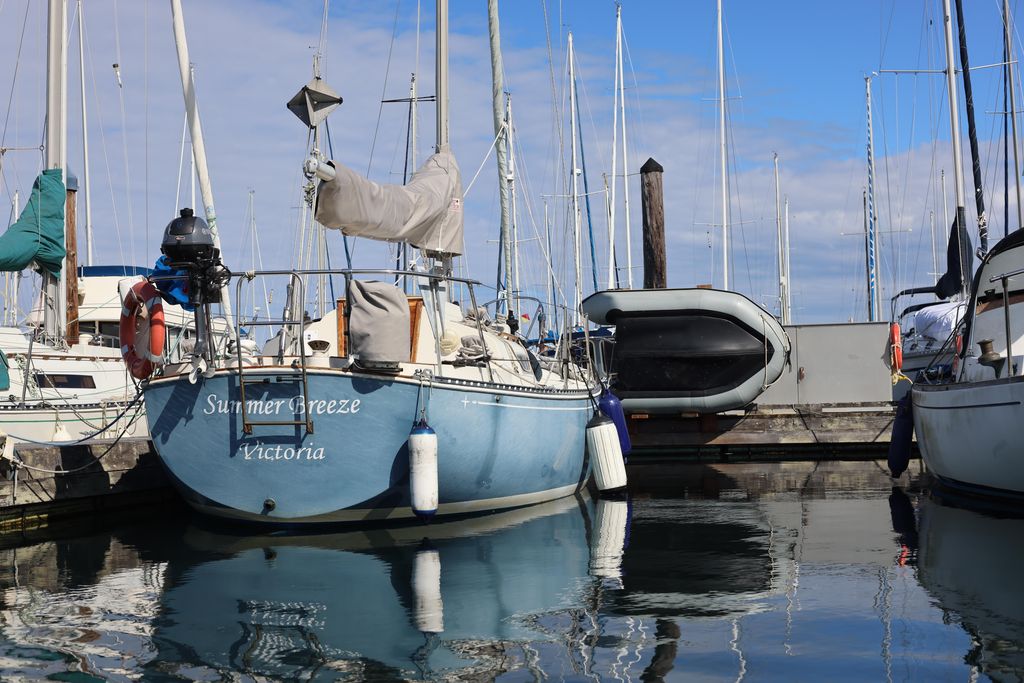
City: victoria